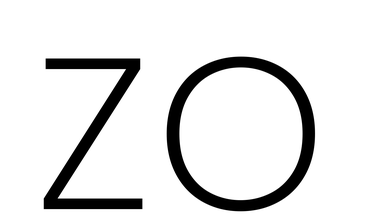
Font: Poppins-ExtraLight